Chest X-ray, PA view. Patient: 36 years old, sex F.
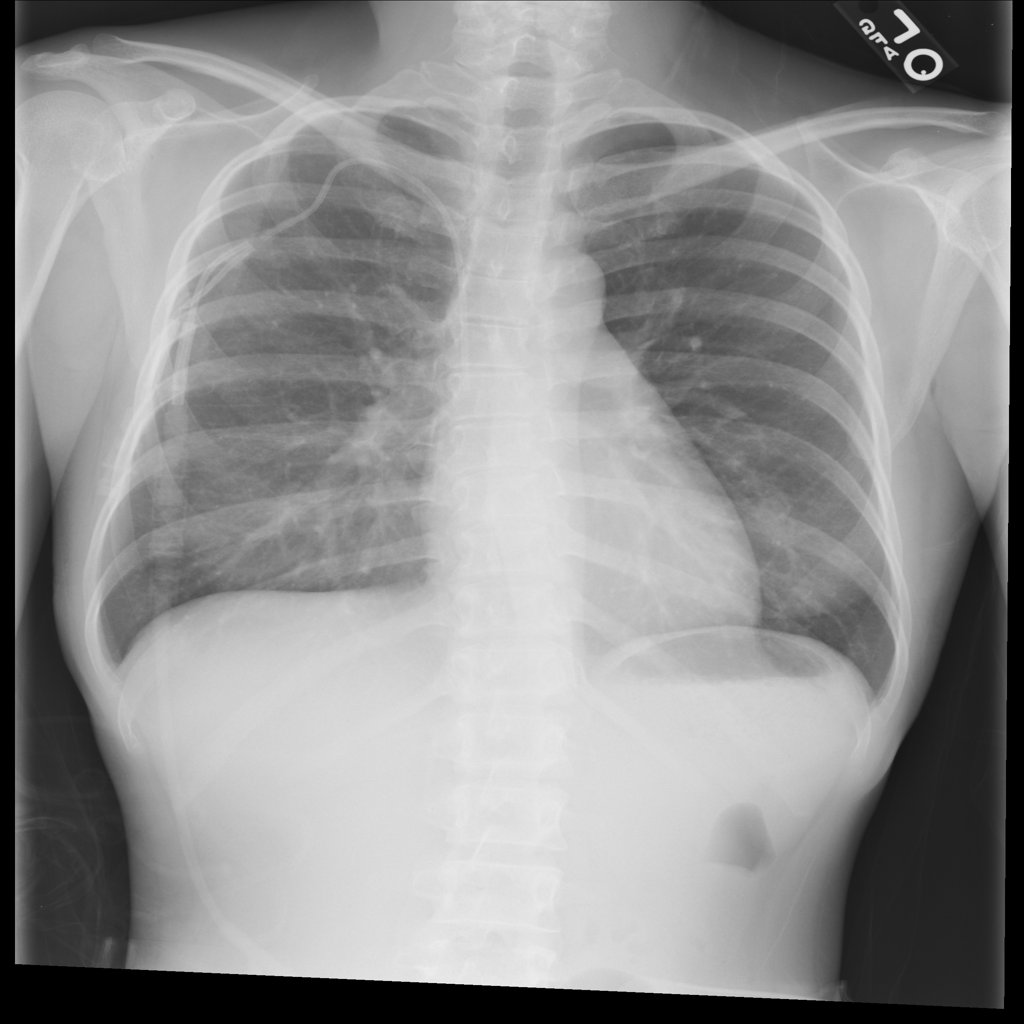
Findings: No Finding